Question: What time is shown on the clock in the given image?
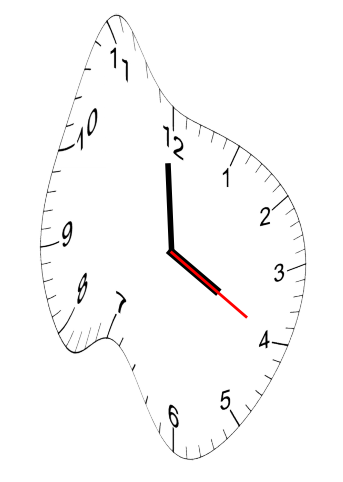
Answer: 03:59:20